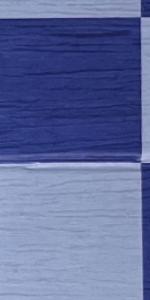
Label: Empty